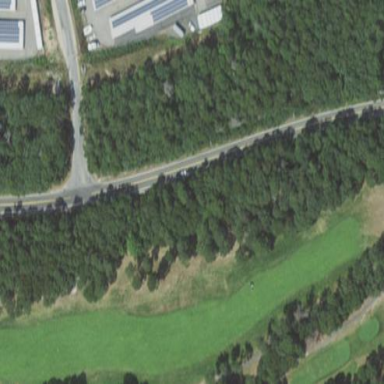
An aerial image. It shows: Grassy area designated as golf fairway.